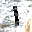
Label: 1